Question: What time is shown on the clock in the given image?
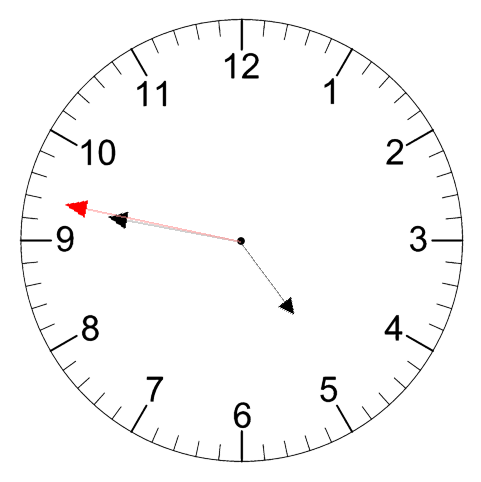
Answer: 04:46:47